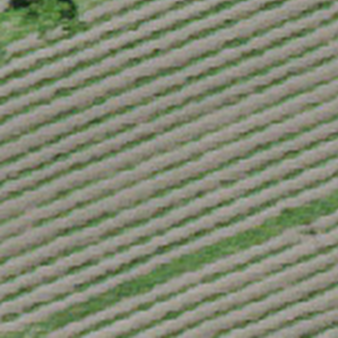
Label: other